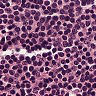
Metastatic tissue present: no